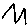
Label: zigzag